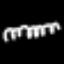
Label: squiggle